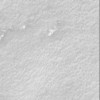
Label: not_dusty